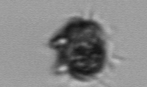
Label: Mesodinium